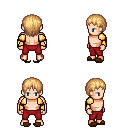
a pixel art fantasy rpg character, male body template, human, light skin, gold arm armor, red pants, light blonde plain hairstyle, brown slippers, four views (front, back, left, right), 2x2 character sprite sheet, small pixel art, hard edges, no anti-aliasing